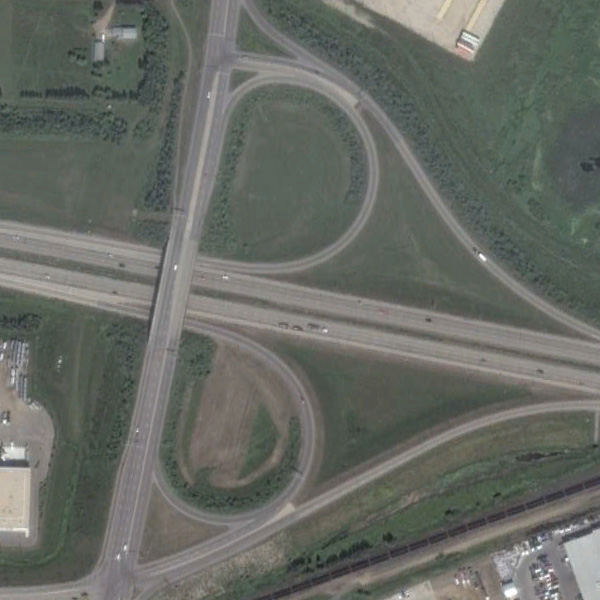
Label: Viaduct